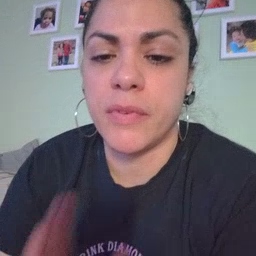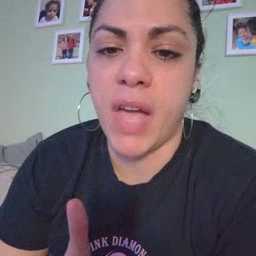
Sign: fine